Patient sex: F
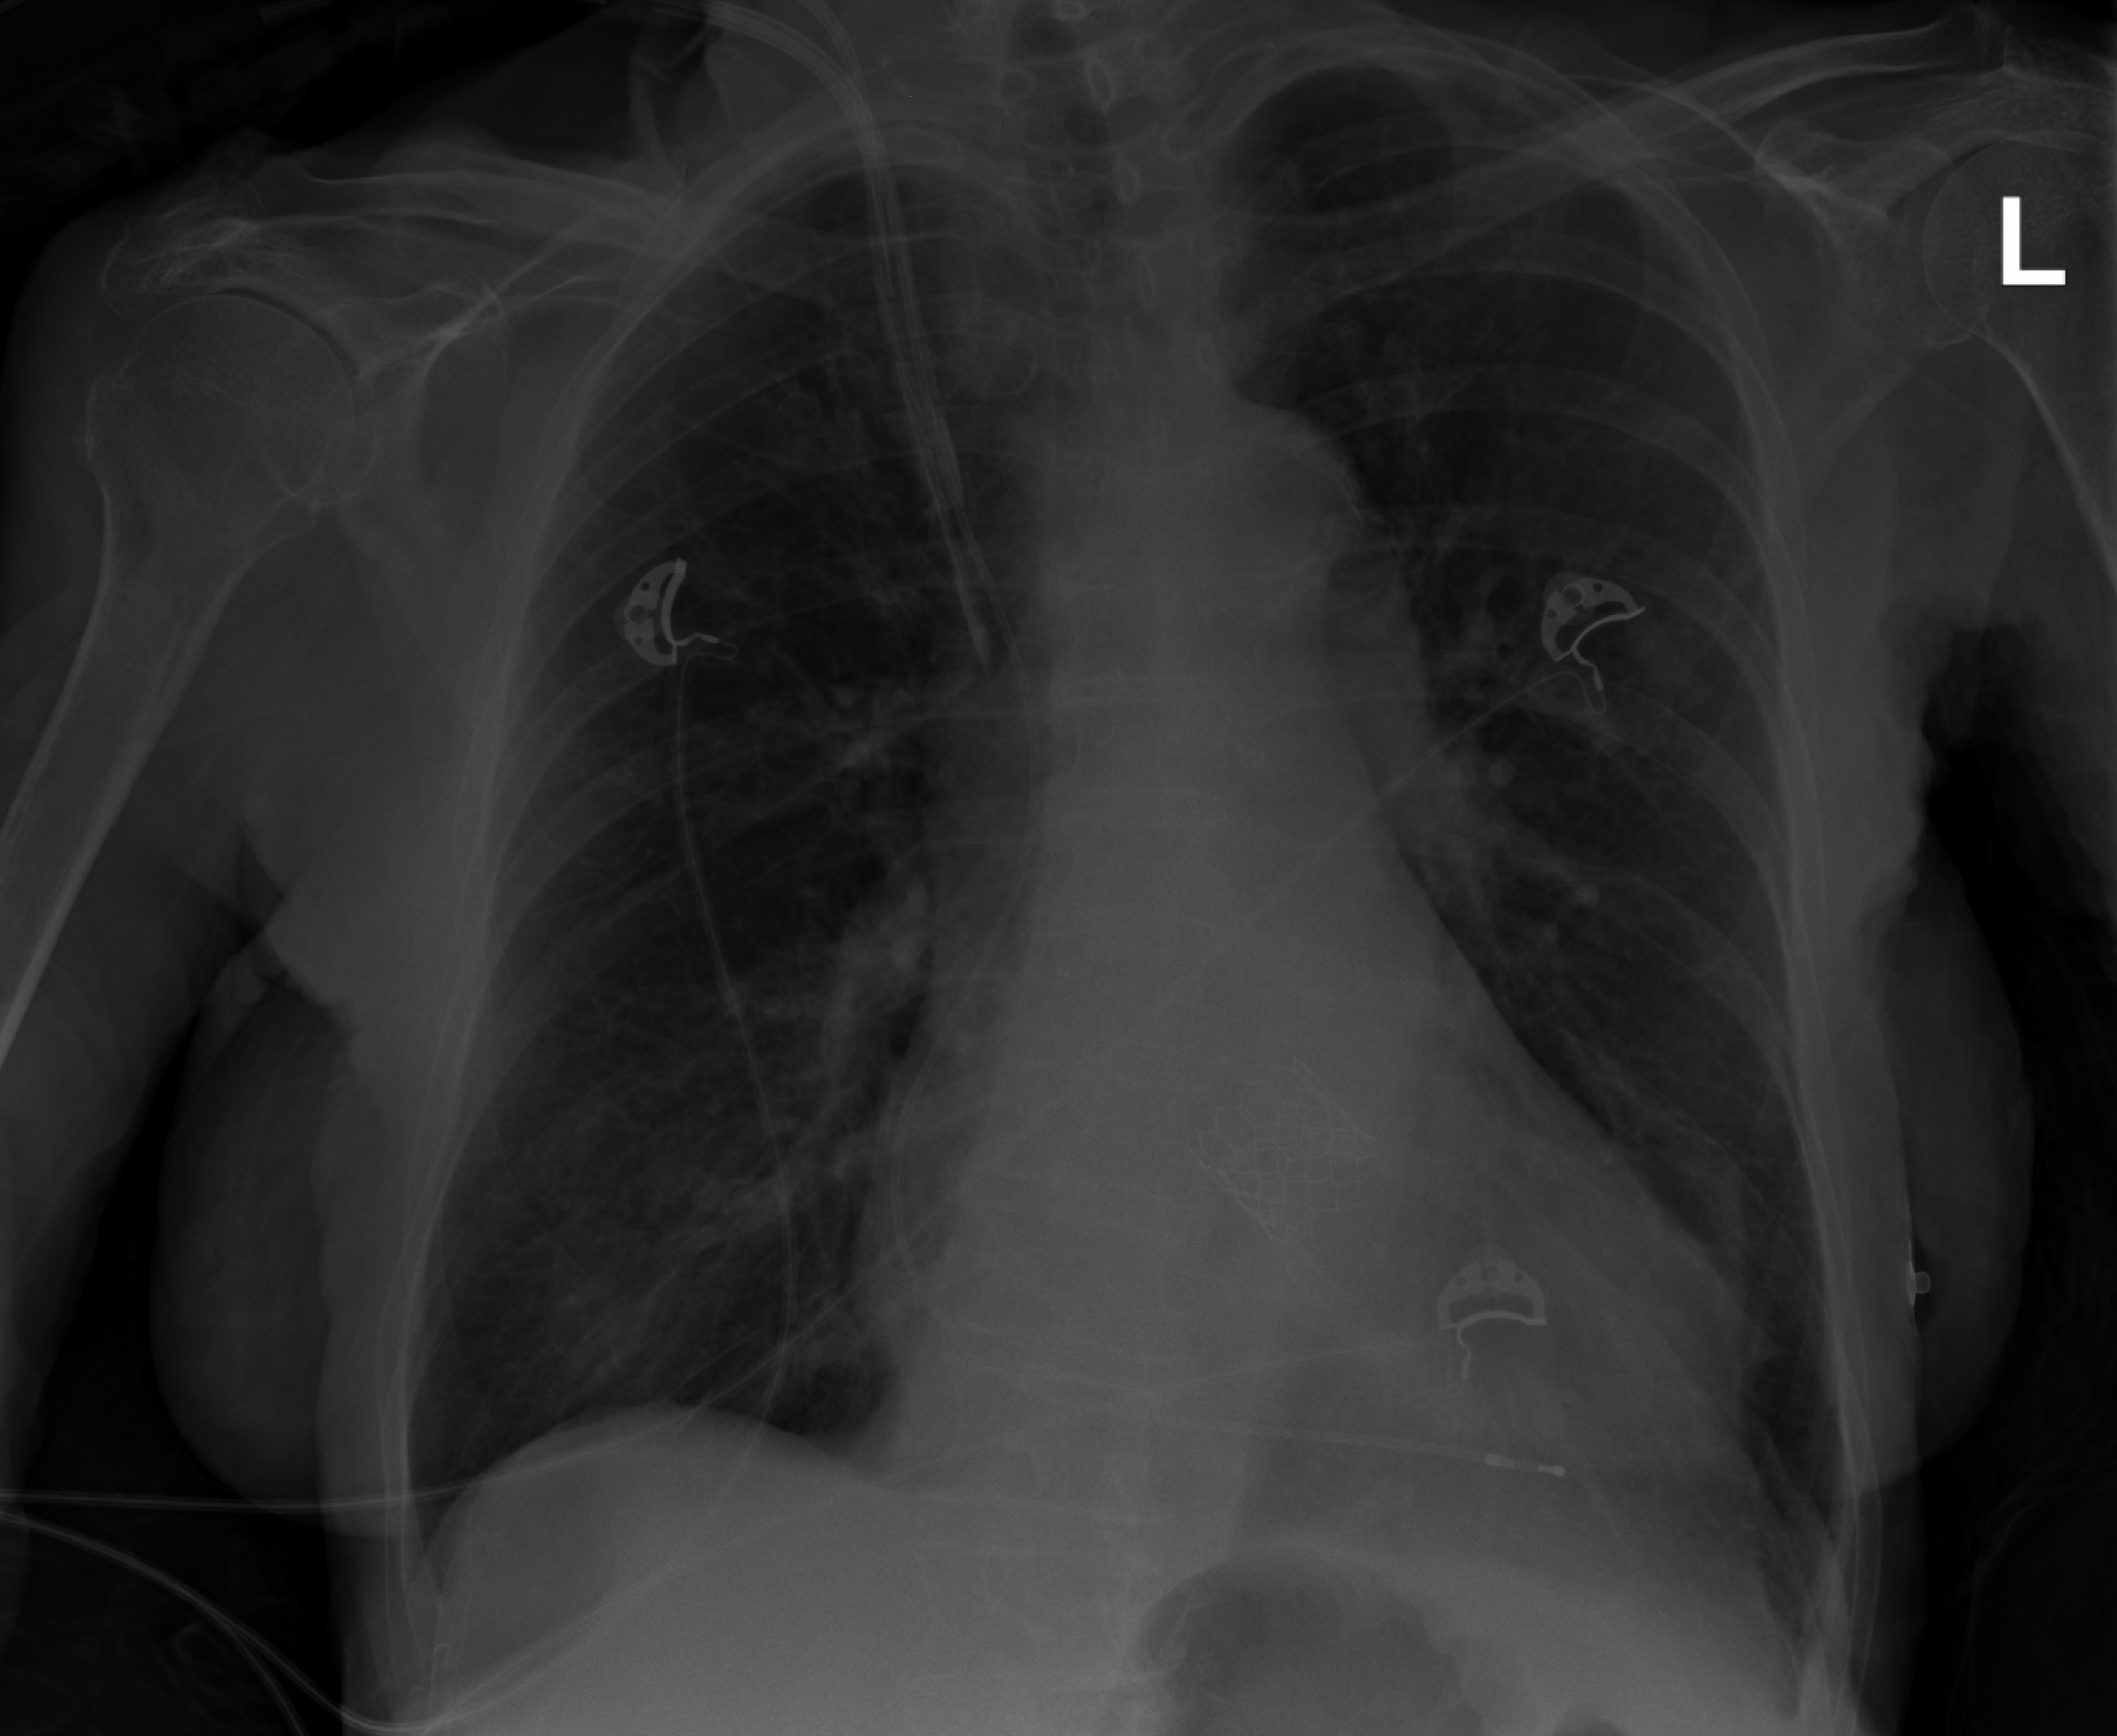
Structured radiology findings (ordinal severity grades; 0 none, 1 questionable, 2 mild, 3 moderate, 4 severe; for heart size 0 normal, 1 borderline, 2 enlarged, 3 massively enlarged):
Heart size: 1
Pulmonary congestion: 1
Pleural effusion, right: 0
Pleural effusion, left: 1
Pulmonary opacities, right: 0
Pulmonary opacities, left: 0
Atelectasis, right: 0
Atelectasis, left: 2